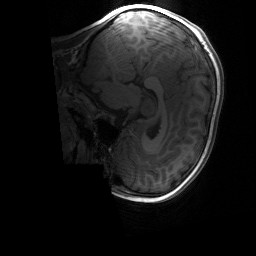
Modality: T1w
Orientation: sagittal
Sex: male
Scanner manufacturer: siemens
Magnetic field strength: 3 T
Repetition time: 1.9 s
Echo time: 0.00243 s